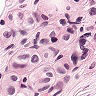
Metastatic tissue present: yes